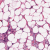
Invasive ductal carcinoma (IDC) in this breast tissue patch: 0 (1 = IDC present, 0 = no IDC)